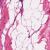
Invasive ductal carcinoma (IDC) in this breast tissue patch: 0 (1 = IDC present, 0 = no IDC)